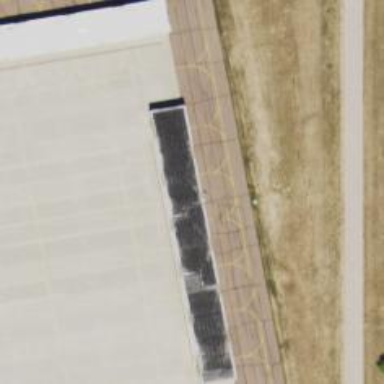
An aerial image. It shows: Image of taxiway at airport.